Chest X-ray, PA view. Patient: 56 years old, sex M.
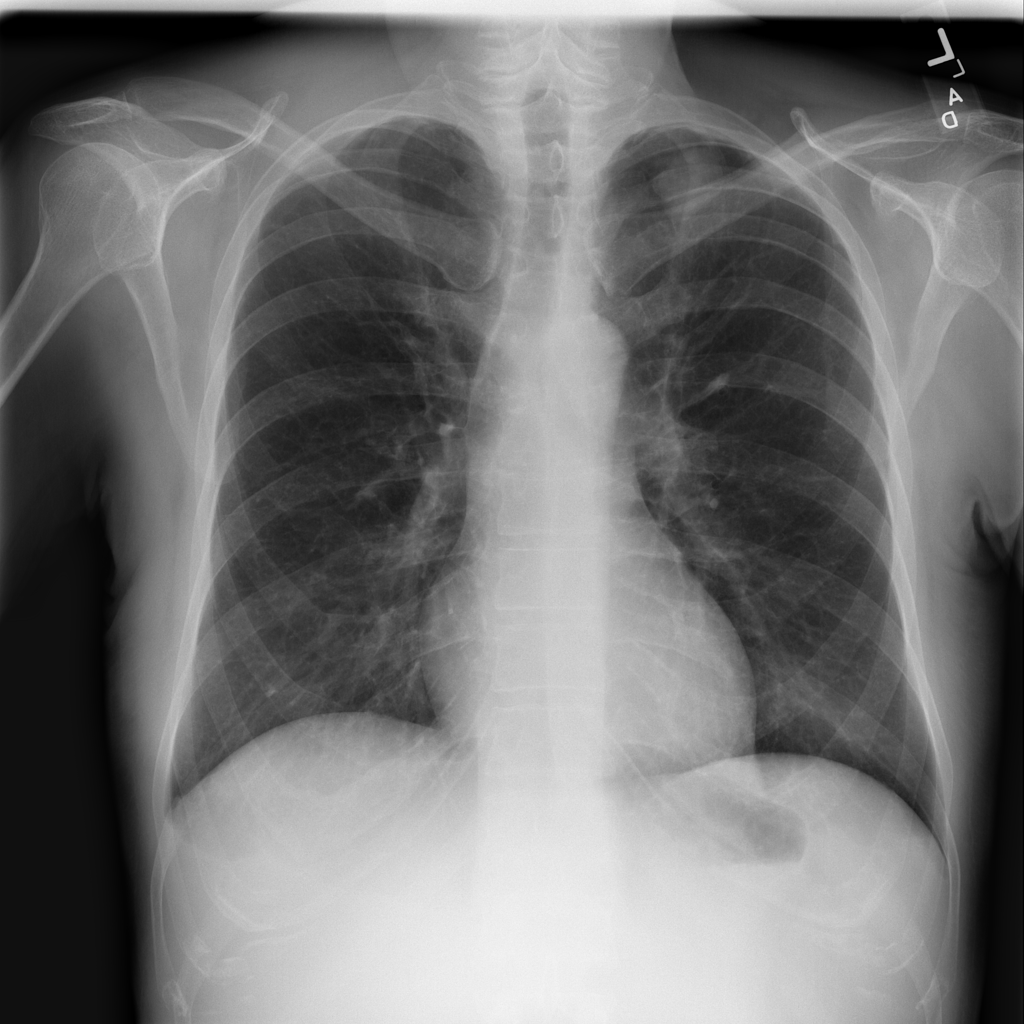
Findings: No Finding